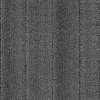
Atmospheric dust classification: dusty